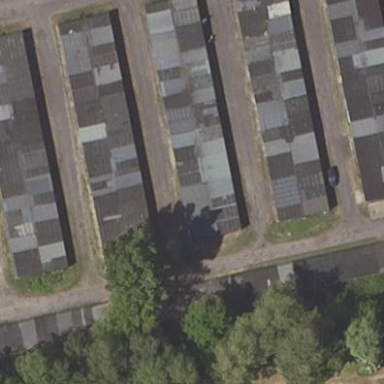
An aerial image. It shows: Group of garages.